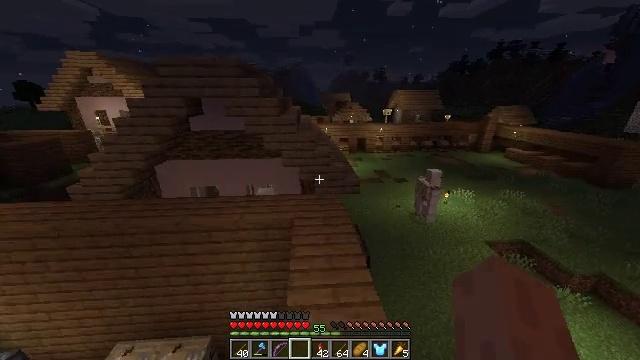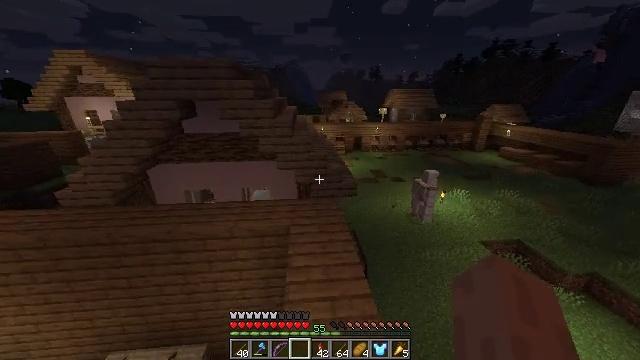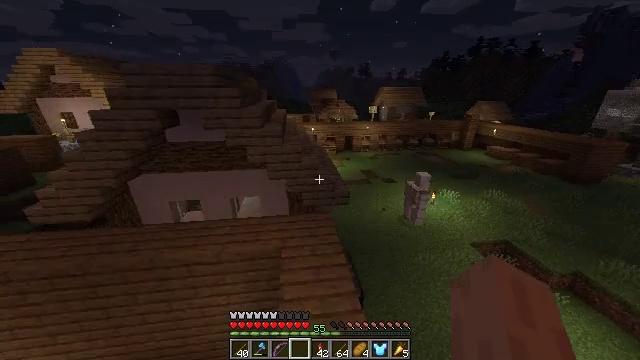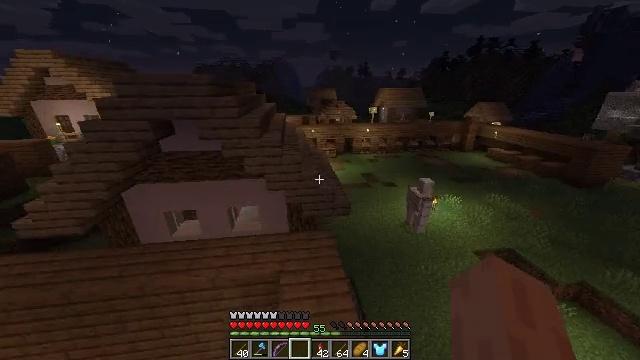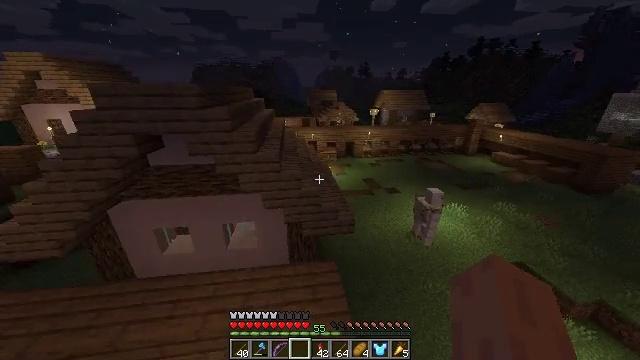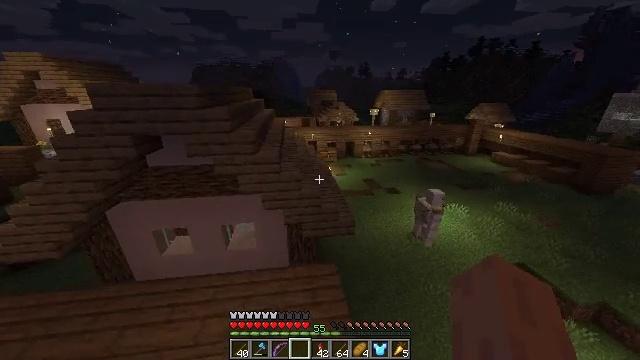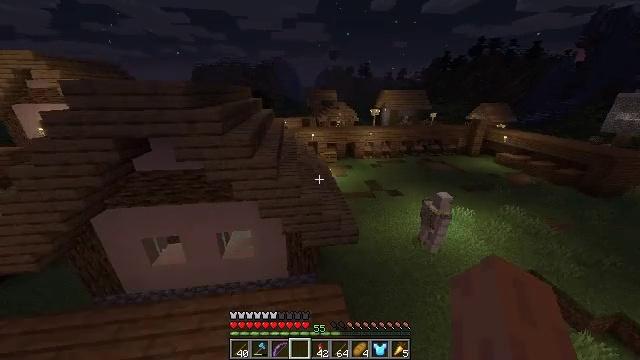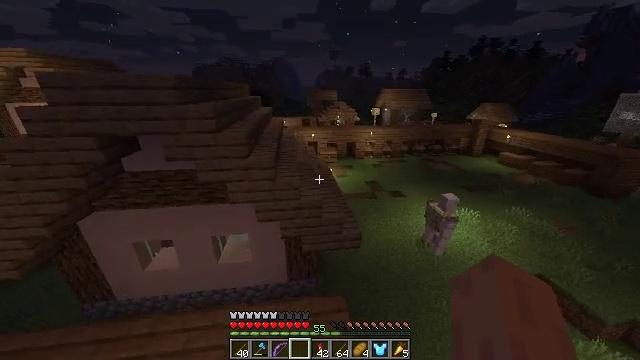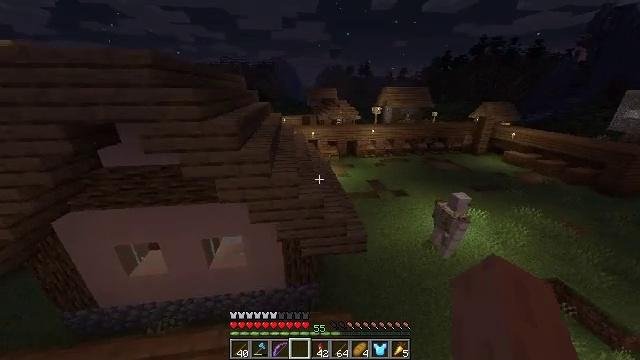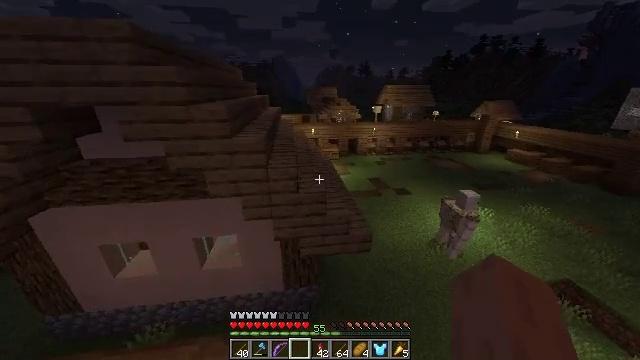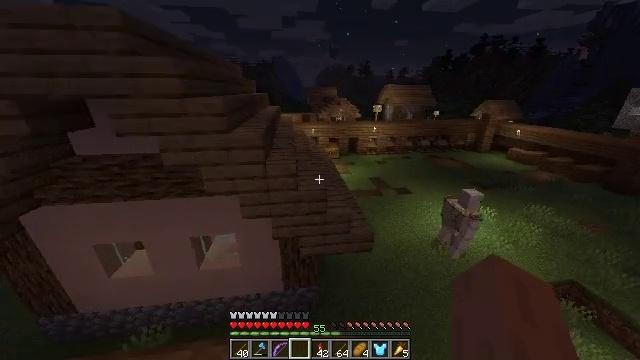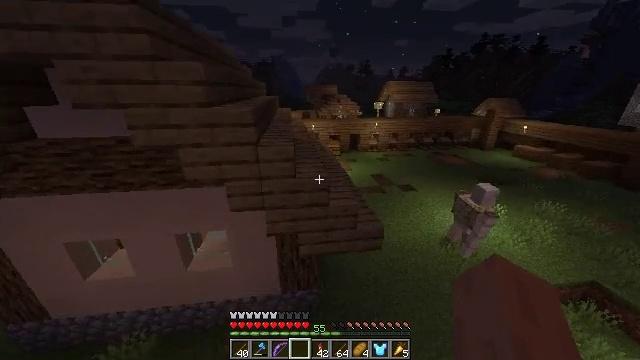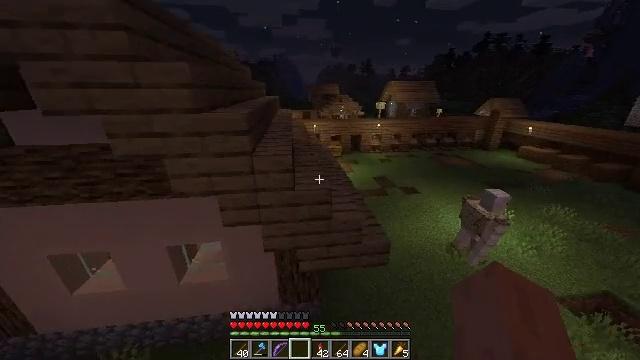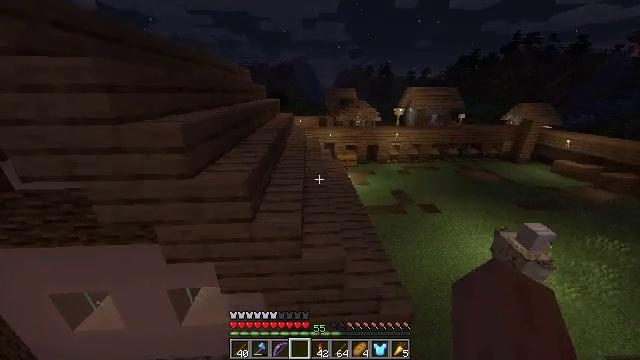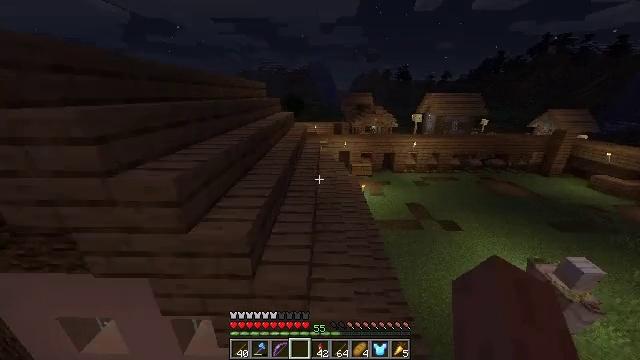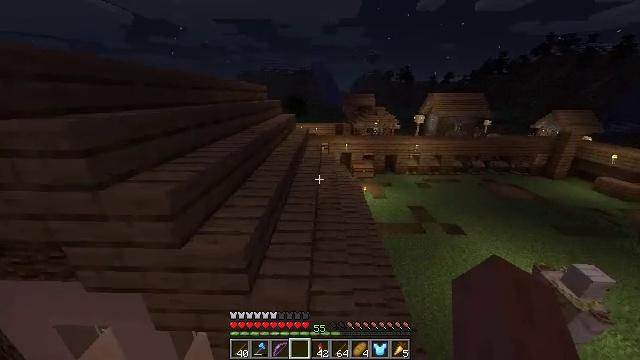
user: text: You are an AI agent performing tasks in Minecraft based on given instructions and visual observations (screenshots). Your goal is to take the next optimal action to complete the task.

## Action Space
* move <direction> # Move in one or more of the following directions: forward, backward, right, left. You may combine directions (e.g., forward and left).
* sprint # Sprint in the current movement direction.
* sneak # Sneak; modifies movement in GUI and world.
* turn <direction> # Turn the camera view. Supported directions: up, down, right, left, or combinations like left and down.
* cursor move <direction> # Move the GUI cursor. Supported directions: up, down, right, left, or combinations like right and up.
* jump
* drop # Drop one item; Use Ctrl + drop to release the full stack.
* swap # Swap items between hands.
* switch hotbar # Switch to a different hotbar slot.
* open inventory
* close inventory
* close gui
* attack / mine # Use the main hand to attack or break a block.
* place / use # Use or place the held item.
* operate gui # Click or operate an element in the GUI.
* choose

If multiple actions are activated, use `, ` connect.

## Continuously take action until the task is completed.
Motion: motion action
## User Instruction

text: Combine necessary ingredients to craft an experience bottle.
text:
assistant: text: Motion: move forward, sprint, turn right, jump
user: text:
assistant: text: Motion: move forward, sprint, turn right, jump
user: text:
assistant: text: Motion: move forward, sprint, jump
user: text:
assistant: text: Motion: move forward, sprint, jump
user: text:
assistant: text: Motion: move forward, sprint, jump
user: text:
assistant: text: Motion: move forward, sprint
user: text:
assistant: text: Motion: move forward, sprint
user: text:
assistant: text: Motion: move forward, sprint
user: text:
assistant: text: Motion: move forward, sprint
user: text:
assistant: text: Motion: move forward, sprint
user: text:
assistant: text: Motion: move forward, sprint
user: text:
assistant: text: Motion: move forward, sprint, jump
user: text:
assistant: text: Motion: move forward, sprint, turn left, jump
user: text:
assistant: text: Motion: move forward, sprint, turn left, jump
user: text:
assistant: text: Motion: move forward, sprint, jump
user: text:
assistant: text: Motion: move forward, sprint, jump
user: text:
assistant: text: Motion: move forward, sprint, jump
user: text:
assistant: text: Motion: move forward, sprint, turn left, jump
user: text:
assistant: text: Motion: move forward, sprint, turn left, jump
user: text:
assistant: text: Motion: move forward, sprint, turn left, jump
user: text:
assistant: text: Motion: move forward, sprint, turn left, jump
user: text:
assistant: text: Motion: move forward, sprint, jump
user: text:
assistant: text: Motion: move forward, sprint, jump
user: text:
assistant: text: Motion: move forward, sprint, turn left, jump
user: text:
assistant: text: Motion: move forward, sprint, turn left, jump
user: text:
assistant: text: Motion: move forward, sprint, turn left, jump
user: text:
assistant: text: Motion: move forward, sprint, jump
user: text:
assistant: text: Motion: move forward, sprint, jump
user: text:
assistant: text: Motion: move forward, sprint, jump
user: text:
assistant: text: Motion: move forward, sprint, jump